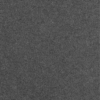
Label: dusty